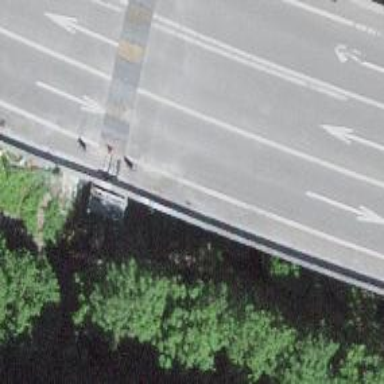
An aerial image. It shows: Bridge with asphalt surface carrying motorway trunk link.